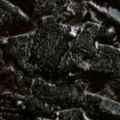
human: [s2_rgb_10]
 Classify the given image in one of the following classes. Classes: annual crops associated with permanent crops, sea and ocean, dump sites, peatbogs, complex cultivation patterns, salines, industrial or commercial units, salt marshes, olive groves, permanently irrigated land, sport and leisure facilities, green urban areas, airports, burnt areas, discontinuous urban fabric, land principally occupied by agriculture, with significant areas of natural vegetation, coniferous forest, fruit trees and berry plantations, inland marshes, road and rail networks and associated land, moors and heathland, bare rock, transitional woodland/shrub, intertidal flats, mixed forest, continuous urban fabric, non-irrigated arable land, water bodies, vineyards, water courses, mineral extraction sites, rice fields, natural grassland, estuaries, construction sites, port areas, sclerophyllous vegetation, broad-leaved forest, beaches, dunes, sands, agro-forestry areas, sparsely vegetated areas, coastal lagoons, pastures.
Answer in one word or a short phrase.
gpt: coniferous forest, peatbogs